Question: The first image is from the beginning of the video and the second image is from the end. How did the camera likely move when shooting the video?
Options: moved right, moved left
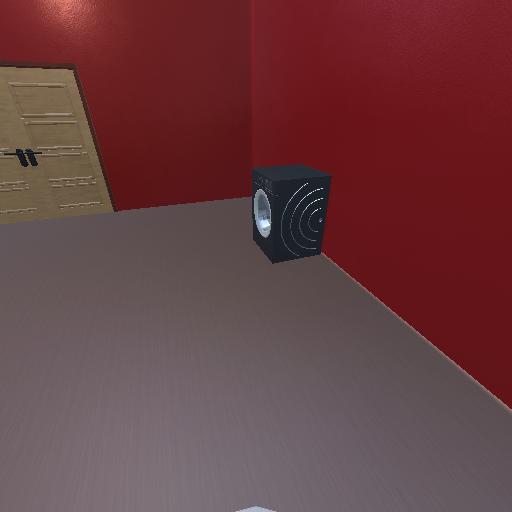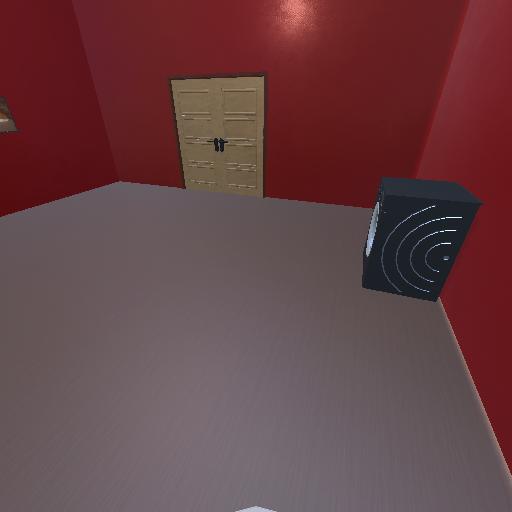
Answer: moved right